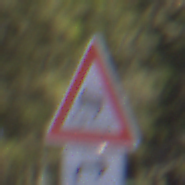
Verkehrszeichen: SchleuderOderRutschgefahr
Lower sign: RichtungsangabeDurchPfeile5
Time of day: MorningAfternoon
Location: Outdoor (Nature)
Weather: Clear
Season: Winter
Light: Natural